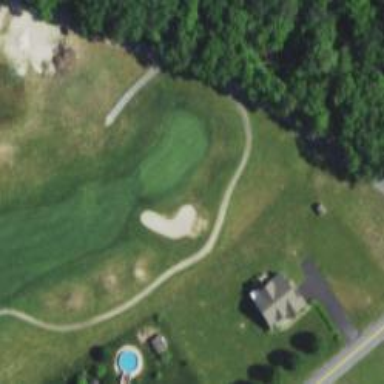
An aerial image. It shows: Golf hole.